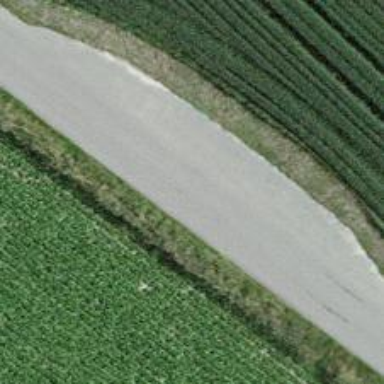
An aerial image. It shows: Passing place on the road.